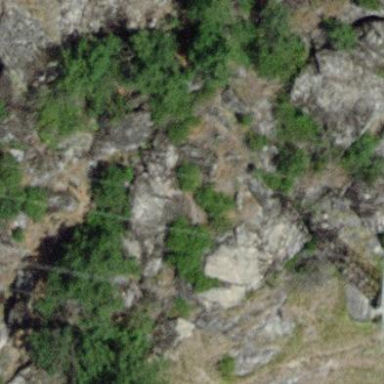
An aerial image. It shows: Landscape of bare rock.